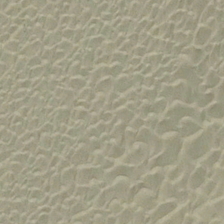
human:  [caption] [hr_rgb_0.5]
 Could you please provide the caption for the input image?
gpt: many ripples like fish scales are in a piece of gray desert .

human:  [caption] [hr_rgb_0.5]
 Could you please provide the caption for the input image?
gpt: many ripples like fish scales are in a piece of gray desert .

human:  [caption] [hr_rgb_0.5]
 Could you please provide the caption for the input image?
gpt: a piece of sand in the desert is like fish scale .

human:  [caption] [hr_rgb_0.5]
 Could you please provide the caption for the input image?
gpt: a piece of desert is dusty ,barren and desolate .

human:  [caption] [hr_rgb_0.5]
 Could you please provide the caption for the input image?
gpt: a piece of sand in the desert is like fish scale .